Question: I am trying to use Neo4j to write a query that aggregates quantities along a particular sub-graph.
We have two stores 'Store1' and 'Store2' one with supplier 'S1' the other with supplier 'S2'. We move 100 units from 'Store1' into 'Store3' and 200 units from 'Store2' to 'Store3'.
We then move 100 units from 'Store3' to 'Store4'. So now 'Store4' has 100 units and approximately 33 originated from supplier 'S1' and 66 from supplier 'S2'.

I need the query to effectively return this information, E.g.
> S1, 33
S2, 66
I have a recursive query to aggregate all the movements along each path
'''
MATCH p=(store1:Store)-[m:MOVE_TO*]->(store2:Store { Name: 'Store4'})
RETURN store1.Supplier, reduce(amount = 0, n IN relationships(p) | amount + n.Quantity) AS reduction
'''
| store1.Supplier | reduction|
|-------------------- |-------------|
| S1 | 200 |
| S2 | 300 |
| null | 100 |
| store1.Supplier | reduction|
|---------------------|-------------|
| S1 | 33.33 |
| S2 | 66.67 |
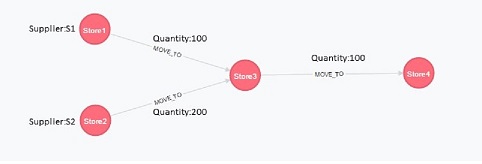
Answer: What about this one :
'''
MATCH (s:Store) WHERE s.name = 'Store4'
MATCH (s)<-[t:MOVE_TO]-()<-[r:MOVE_TO]-(supp)
WITH t.qty as total, collect(r) as movements
WITH total, movements, reduce(totalSupplier = 0, r IN movements | totalSupplier + r.qty) as supCount
UNWIND movements as movement
RETURN startNode(movement).name as supplier, round(100.0*movement.qty/supCount) as pct
'''
Which returns :
'''
supplier pct
Store1 33
Store2 67
Returned 2 rows in 151 ms
'''